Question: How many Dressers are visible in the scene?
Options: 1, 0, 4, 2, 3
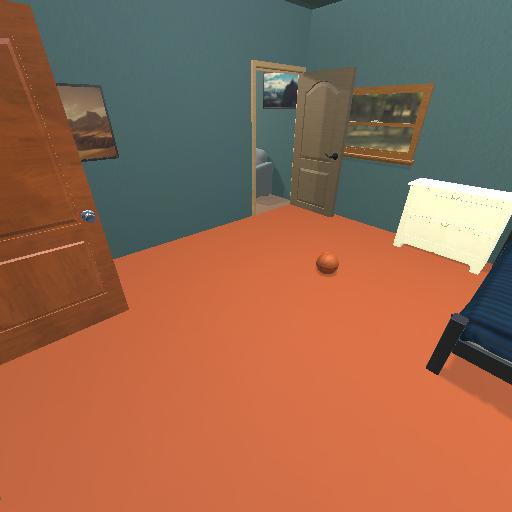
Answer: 1